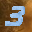
Label: 3